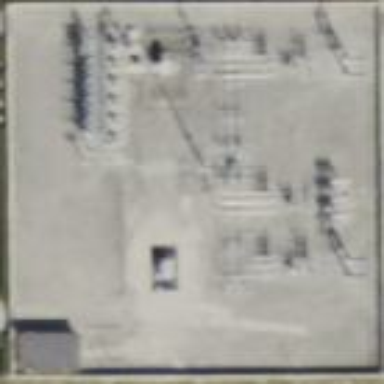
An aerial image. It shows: Distribution substation surrounded by fence.